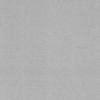
Label: dusty